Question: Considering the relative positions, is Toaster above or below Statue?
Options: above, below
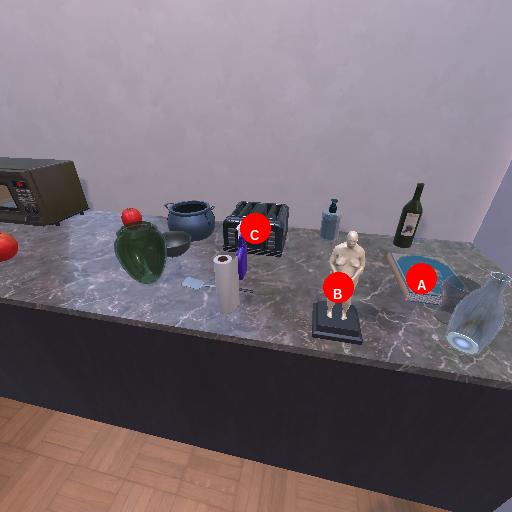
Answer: above